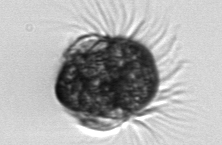
Label: Mesodinium